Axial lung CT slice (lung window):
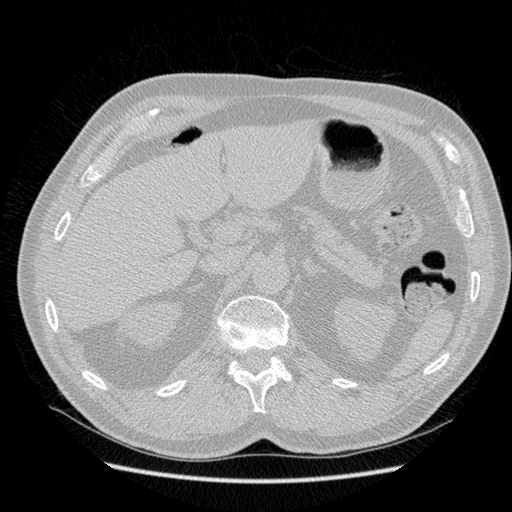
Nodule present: no